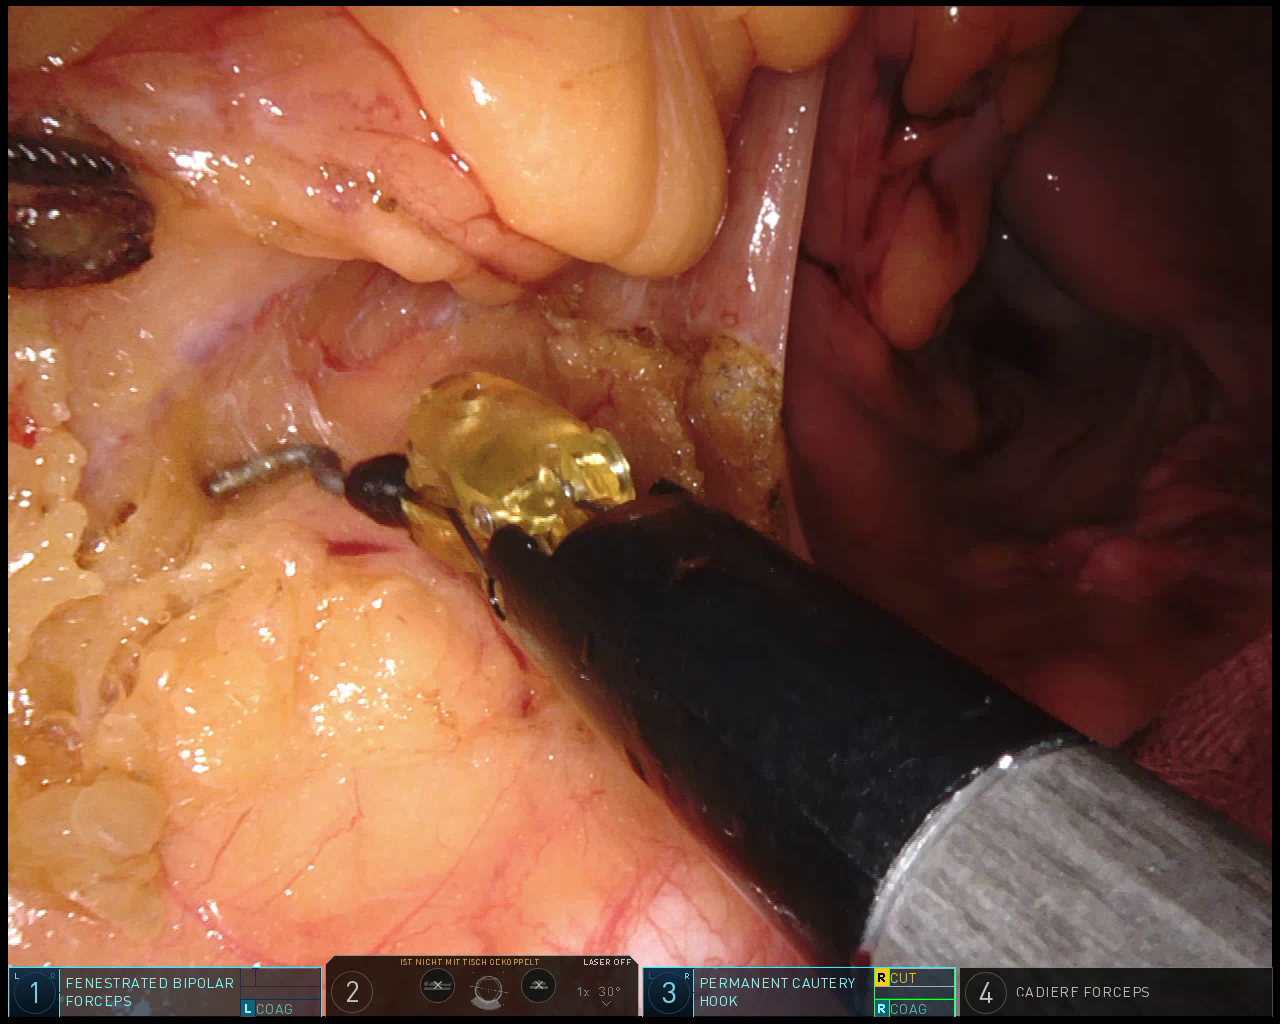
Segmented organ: inferior_mesenteric_artery
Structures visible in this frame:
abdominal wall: no
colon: yes
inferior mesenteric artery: yes
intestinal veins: no
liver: no
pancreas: no
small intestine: no
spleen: no
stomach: no
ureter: no
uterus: yes
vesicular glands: no